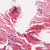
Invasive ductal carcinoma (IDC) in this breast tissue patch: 1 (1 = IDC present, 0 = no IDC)